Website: lowes
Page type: order-returns
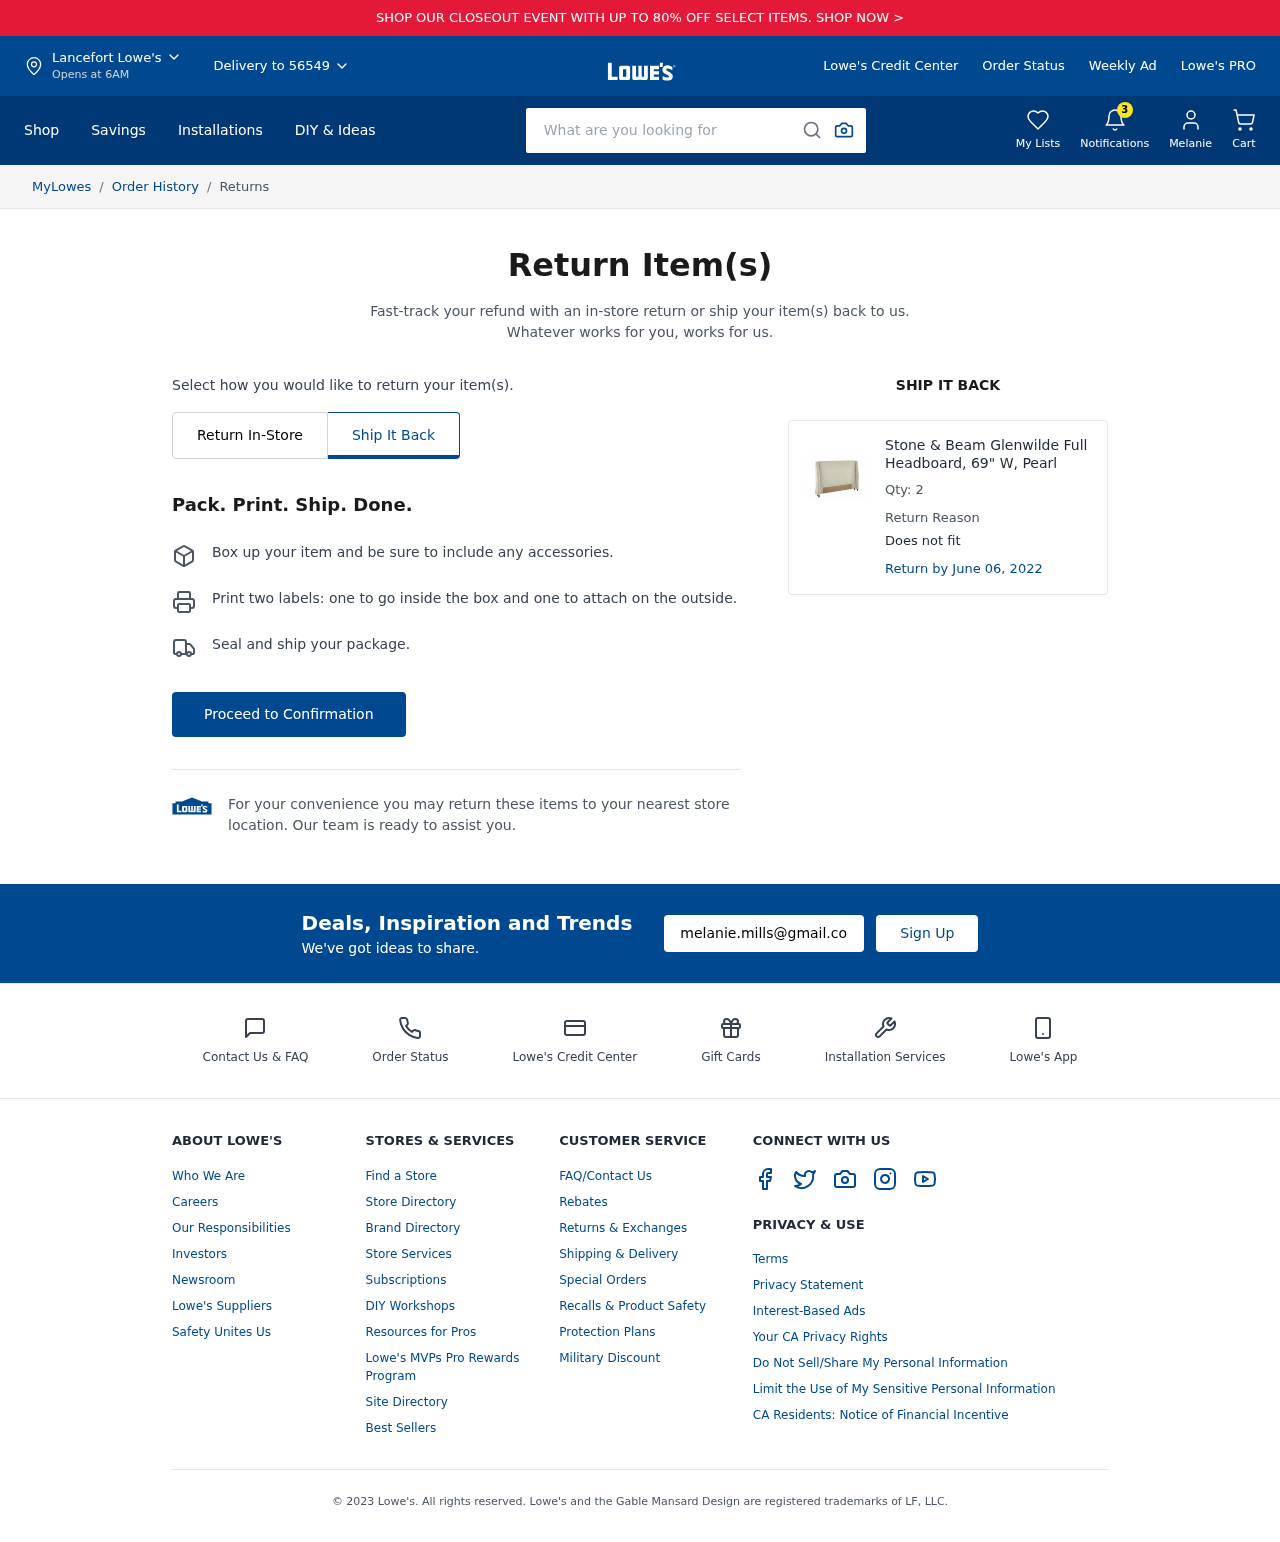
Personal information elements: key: PII_CITY
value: Lancefort
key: PII_EMAIL
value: melanie.mills@gmail.com
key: PII_FIRSTNAME
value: Melanie
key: PII_POSTCODE
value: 56549
Product elements: key: PRODUCT1_NAME
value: Stone & Beam Glenwilde Full Headboard, 69" W, Pearl
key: PRODUCT1_QUANTITY
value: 2
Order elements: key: ORDER_RETURN_BY_DATE
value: June 06, 2022
Search elements: key: HEADER_SEARCH
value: What are you looking for
Other elements: key: NOTIFICATION_COUNT
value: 3